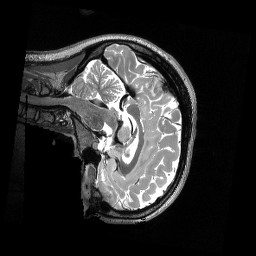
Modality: T2w
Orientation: sagittal
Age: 22
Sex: female
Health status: healthy
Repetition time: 3.2 s
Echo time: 0.563 s